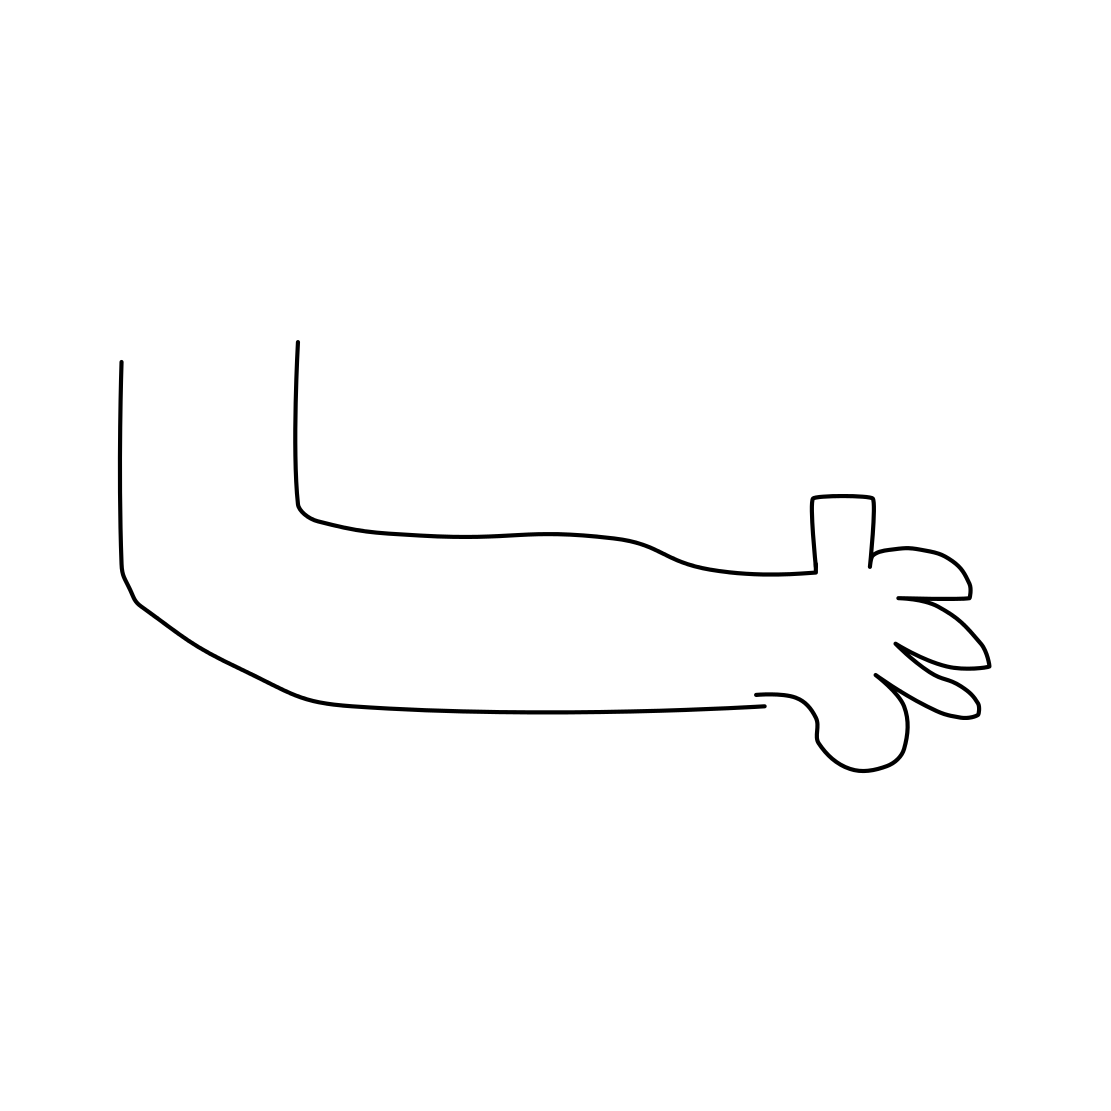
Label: arm